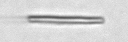
Label: fiber